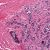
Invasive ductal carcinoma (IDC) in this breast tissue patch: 0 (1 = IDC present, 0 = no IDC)